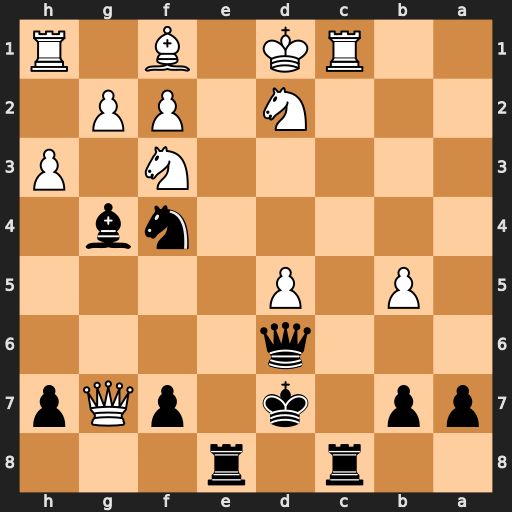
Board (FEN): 2r1r3/pp1k1pQp/3q4/1P1P4/5nb1/5N1P/3N1PP1/2RK1B1R
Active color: b
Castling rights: -
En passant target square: -
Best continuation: Re1+ Kxe1 Rxc1#